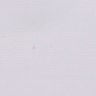
Metastatic tissue present: no